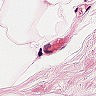
Metastatic tissue present: no